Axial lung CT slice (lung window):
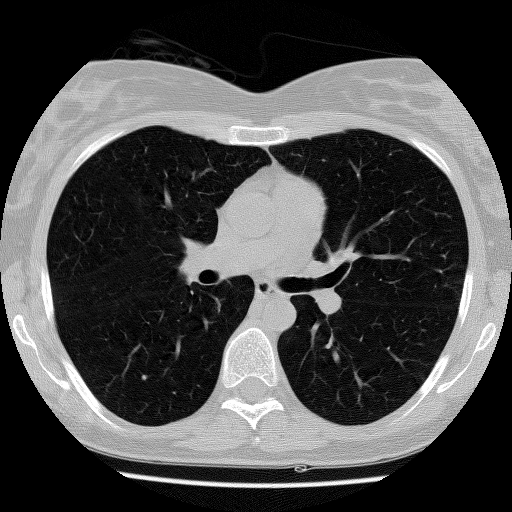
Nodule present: no